Current action and preconditions to check: trajectory_clear

Your task: For each precondition in the list above, predict whether it will hold at this action.

Consider the current scene as observed from the mobile robot's camera, and analyze the predicted future states of all dynamic agents (e.g., people, animals, vehicles, or any moving entities) within the NEXT SECOND.

IMPORTANT: Only answer "very likely" if you are absolutely certain—based on strong, clear evidence—that a dynamic agent will violate the precondition in the predicted future state. Do NOT answer "very likely" for unlikely, ambiguous, or low-probability risks.

Ask yourself for each precondition: Is there a high probability, with clear and convincing evidence, that the predicted future states of any dynamic agent will interfere with the predicted future state of the currently executing action within the NEXT SECOND, causing that precondition to fail?

Assess the risk level based on these predictions. Use "likely" or "very likely" if motions create a clear risk of interference.

Use "neutral" or "improbable" if agents are nearby but their predicted paths are clearly diverging or non-conflicting.

Failure Risk Categories: "very improbable", "improbable", "neutral", "likely", "very likely"

Answer Format: Output ONLY the probability_of_failure value from these categories: "very improbable", "improbable", "neutral", "likely", "very likely"

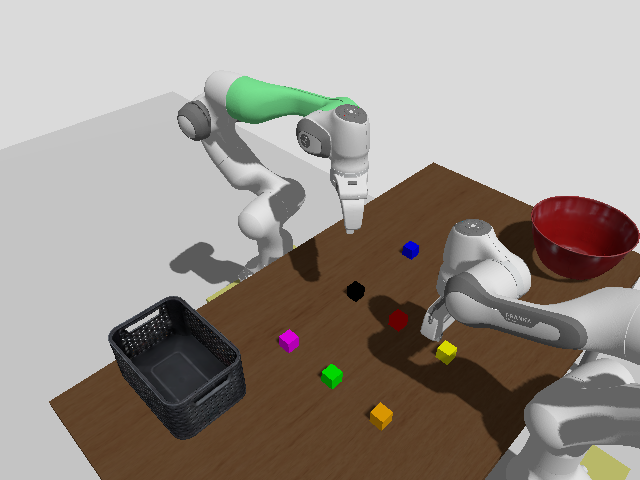

Answer: very improbable